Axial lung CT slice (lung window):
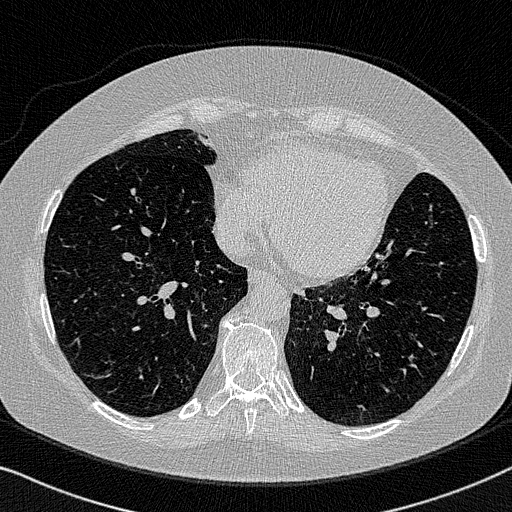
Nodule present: no